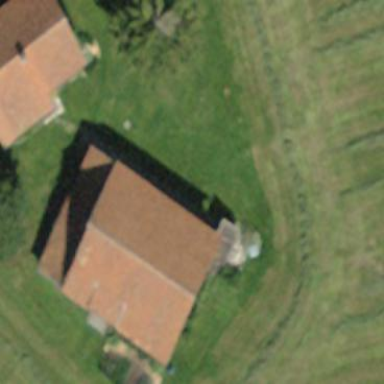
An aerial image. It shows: Simple house.